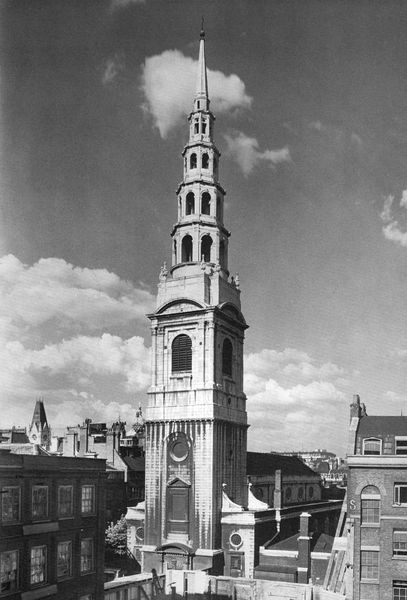
Titel: St. Bride, Fleet Street
Standort: London (EU - GB)
Schlagwörter: himmel, wolken, kirchturm, stadt, fenster, schwarz, weiss, dach, gebäude, haus, wolke, architektur, lang, bild, holland, häuser, kirche, renaissance, turm, turmspitze, ansicht, italien, süden, dächer, rundbogen, deutsch, foto, fotografie, bögen, glockenturm, dom, groß, schwarz weiß, kathedrale, photo, glocke, voluten, etagen, sakral, glocken, fot, öffnungen, rundbogenstil, s/w, welsch, runbogen, einturmfassade, tuem, shcornsteine